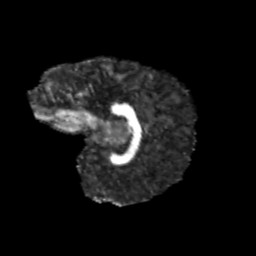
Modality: FA
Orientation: sagittal
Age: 11
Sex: male
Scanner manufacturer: siemens
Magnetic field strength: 3 T
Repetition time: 3.8 s
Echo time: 0.07 s